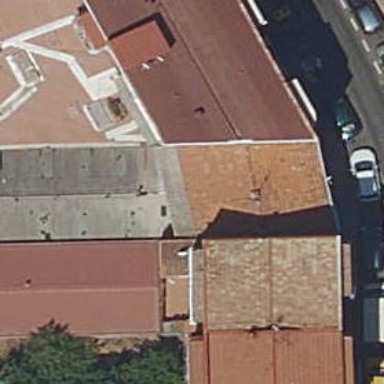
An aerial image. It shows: Building.